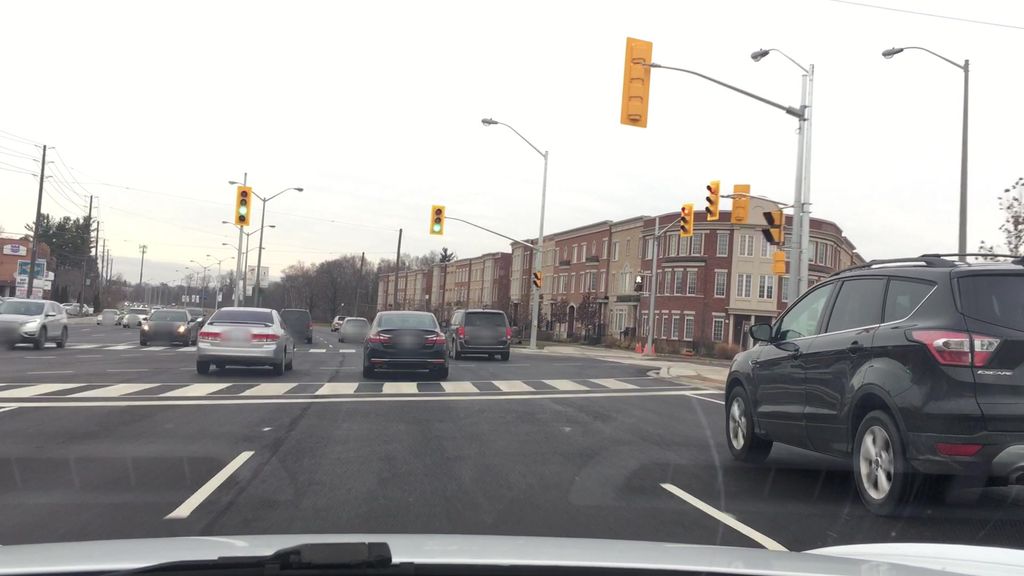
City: toronto